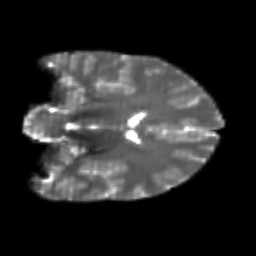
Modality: T2w
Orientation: coronal
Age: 20
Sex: female
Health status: healthy
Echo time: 0.074 s